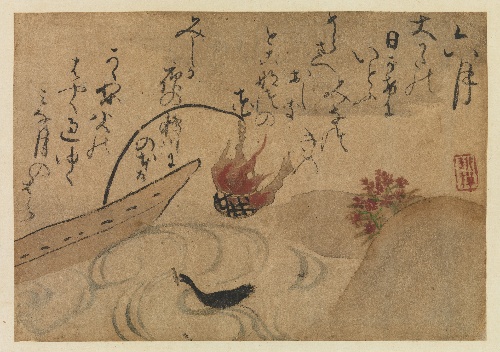
Title: 尾形乾山筆　定家詠十二ヶ月和歌 花鳥図　『拾遺愚草』　より六月|“Sixth Month” from Fujiwara no Teika’s “Birds and Flowers of the Twelve Months”
Artist: Ogata Kenzan
Artist bio: Japanese, 1663–1743
Date: 1743
Object type: Hanging scroll
Classification: Paintings
Medium: Hanging scroll; ink and color on paper
Culture: Japan
Period: Edo period (1615–1868)
Dimensions: Image: 6 1/4 x 9 1/8 in. (15.9 x 23.2 cm)
Overall with mounting: 43 1/4 x 19 in. (109.9 x 48.3 cm)
Overall with knobs: 43 1/4 x 20 5/8 in. (109.9 x 52.4 cm)
Department: Asian Art
Credit line: The Harry G. C. Packard Collection of Asian Art, Gift of Harry G. C. Packard, and Purchase, Fletcher, Rogers, Harris Brisbane Dick, and Louis V. Bell Funds, Joseph Pulitzer Bequest, and The Annenberg Fund Inc. Gift, 1975
Accession year: 1975
Repository: Metropolitan Museum of Art, New York, NY
Tags: Birds|Boats|Poetry|Fire